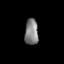
Tissue: lung
Cell type: Others
Senescence score: 0.1384
Nuclear area (px): 338
Mean DAPI intensity: 131.018